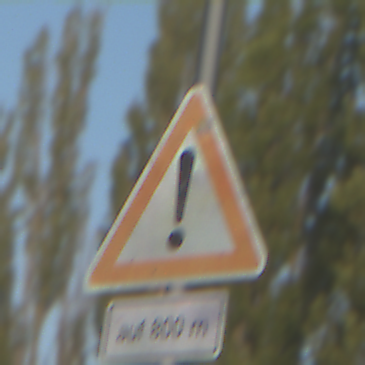
Verkehrszeichen: Gefahrenstelle
Zusatzzeichen unten: LaengeEinerStrecke5
Umgebung: Outdoor, Special
Tageszeit: SunriseSunset
Wetter: Clear
Licht: Natural
Jahreszeit: NotSpecified
Kontrast: MediumContrast